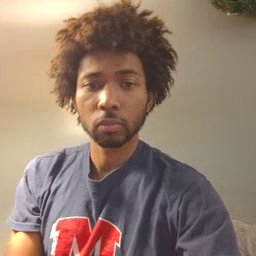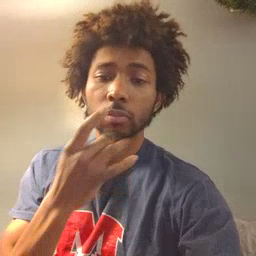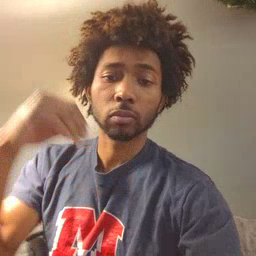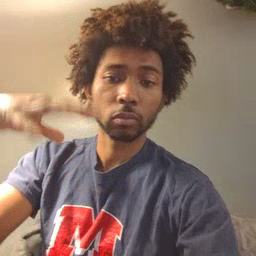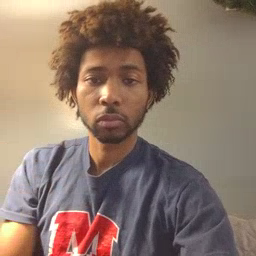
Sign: lamp